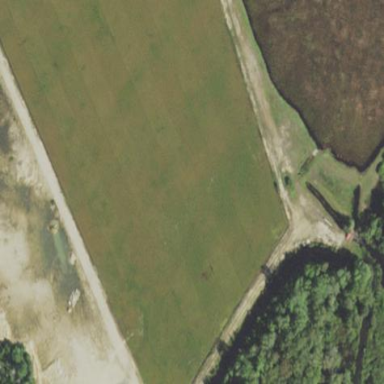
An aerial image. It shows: Farmland with wetland area and cranberries crop growing.